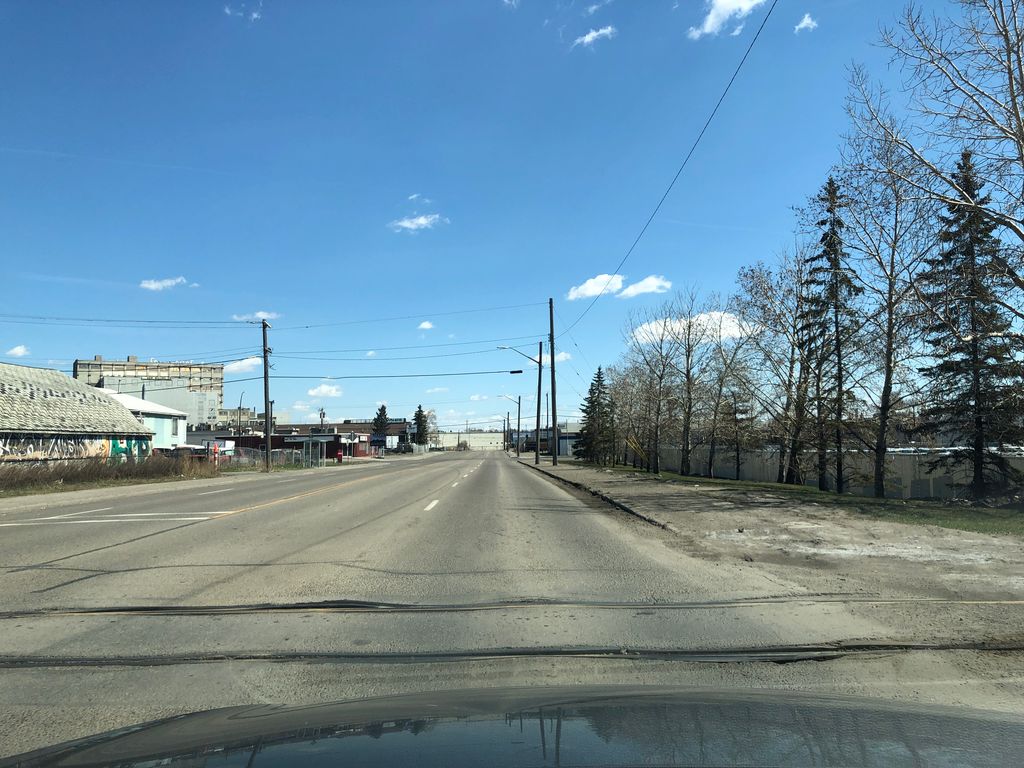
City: calgary